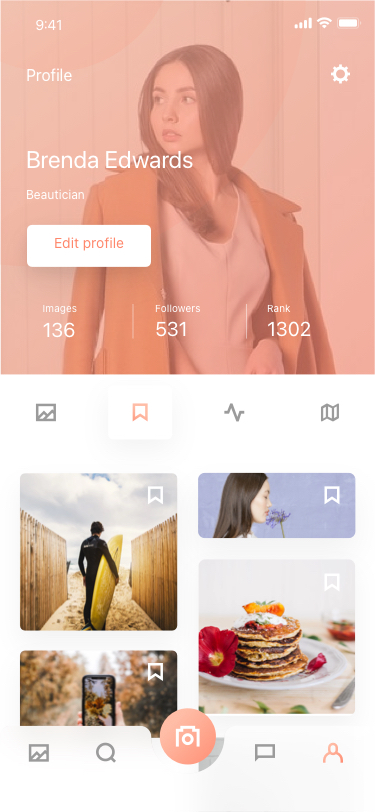
Text in this UI design:
Profile
Images
136
Followers
531
Rank
1302
Beautician
Brenda Edwards
Edit profile